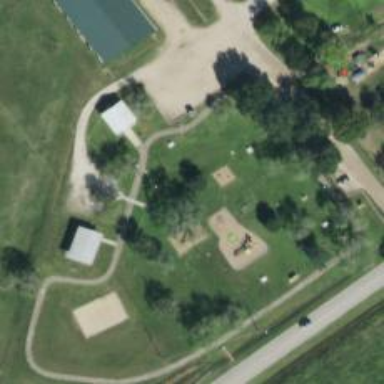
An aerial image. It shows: Playground area for leisure activities on the land.